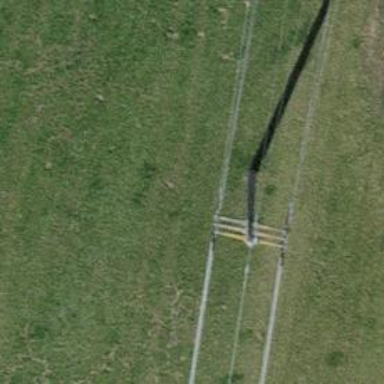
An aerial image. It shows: Three power lines with cables.